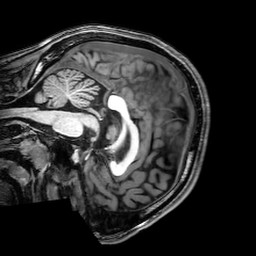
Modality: T1w
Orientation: sagittal
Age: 20
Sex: male
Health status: healthy
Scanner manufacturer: philips
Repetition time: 0.008218 s
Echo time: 0.00378 s